Interaction volume radius: 5 \u00c5
Interaction volume height: 15 \u00c5
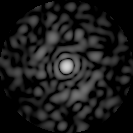
Disorder parameter: 0.7999